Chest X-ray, PA view. Patient: 60 years old, sex M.
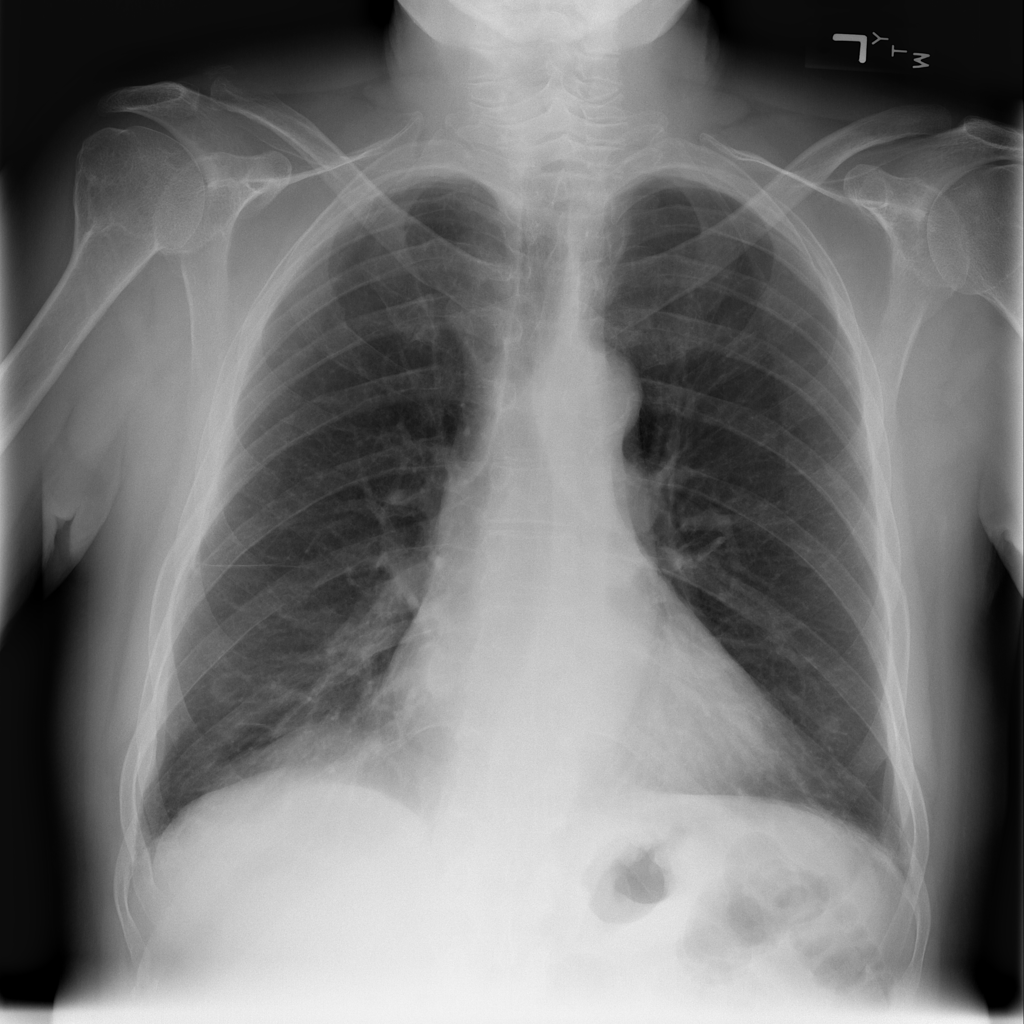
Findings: No Finding